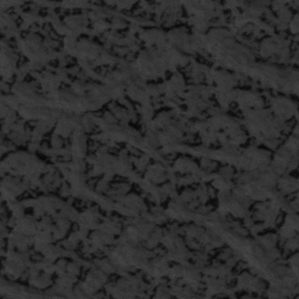
Label: frost